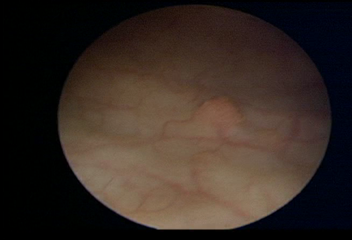
Modality: WLC
Class: Malignant
Subclass: LowGradePapillary
Lesion: L1
Stage: Ta
Morphology: Papillary
Bladder cancer association: Yes
Annotated structures: Tumor